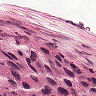
Metastatic tissue present: yes